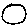
Label: circle